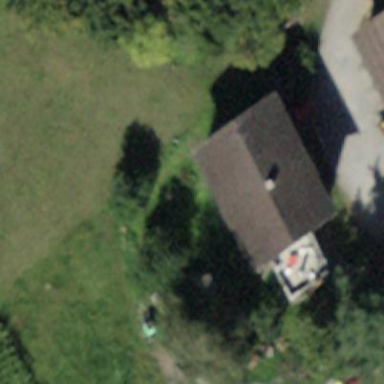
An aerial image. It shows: Farm building.